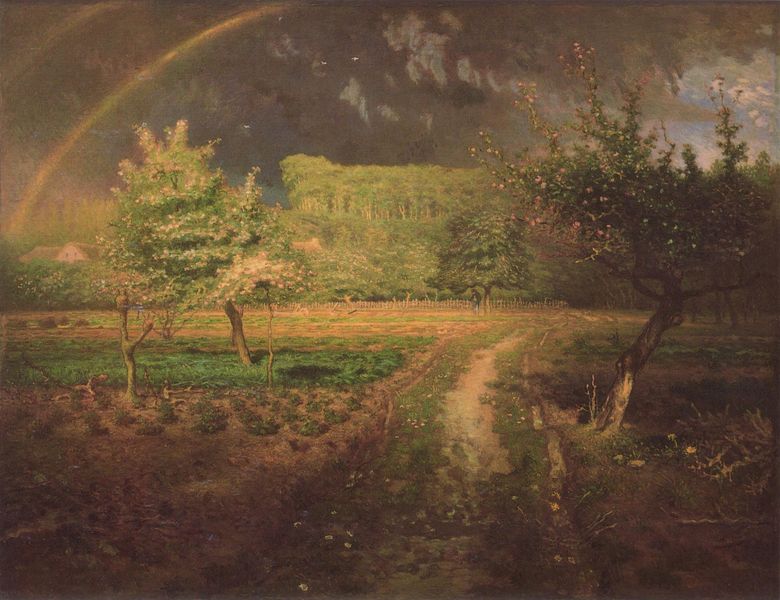
Titel: Le printemps, Der Frühling
Künstler: Jean François Millet
Standort: Paris
Institution: Musée d'Orsay
Schlagwörter: baum, blau, blätter, dunkel, gemälde, gewitter, himmel, laub, mann, schatten, weiß, wolken, baumstämme, bäume, gelb, grün, landschaft, sand, äste, abend, blumen, braun, grau, hell, licht, nacht, schwarz, strasse, blüte, blüten, dach, gras, haus, obst, rasen, rot, weg, wiese, wolke, zaun, malerei, symbolismus, alt, mensch, steine, bild, öl, baumstamm, dämmerung, erde, feld, felder, gräser, häuser, hügel, natur, stamm, strauch, zweige, busch, büsche, pfad, sonne, gold, pflanzen, gainsborough, rosa, wald, früchte, garten, gemüse, kohl, pfütze, düster, bogen, acker, feldweg, schotter, farben, dächer, giebel, landschaftsmalerei, bauernhof, gartenzaun, idylle, holzzaun, romantik, ölgemälde, sturm, stämme, unterstand, unwetter, wetter, frühling, bauer, waldrand, regen, blühen, kirschen, wandern, himmeö, gewitterwolken, wälder, sterne, schlamm, wurzeln, kiefer, regenwolken, salat, wanderer, beet, beete, obstbäume, landwirtschaft, frei, apfelbaum, frühjahr, rucksack, fahrspur, waldweg, obstbaum, koch, reifen, englisch, frische, obstgarten, regenbogen, noah, wiede, spektralfarben, baumblüte, fruchtbaum, freiluft, landschaftmalerei, regenwolke, englang, graslandschaft, spektrum, ald, schotte, regenwand, obstwiese, reife, bogen im himmel, frühing, gewitterg, jidylle, regenbogenlandschaft, f, hmimel, fruchtbäume, gemüseanbau